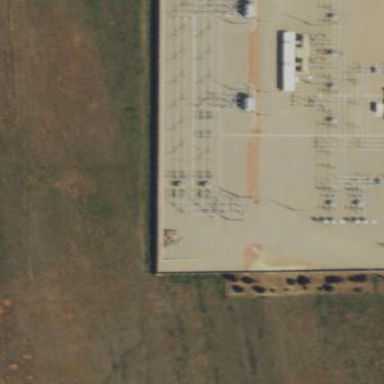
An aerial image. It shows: Outdoor transmission substation.